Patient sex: M
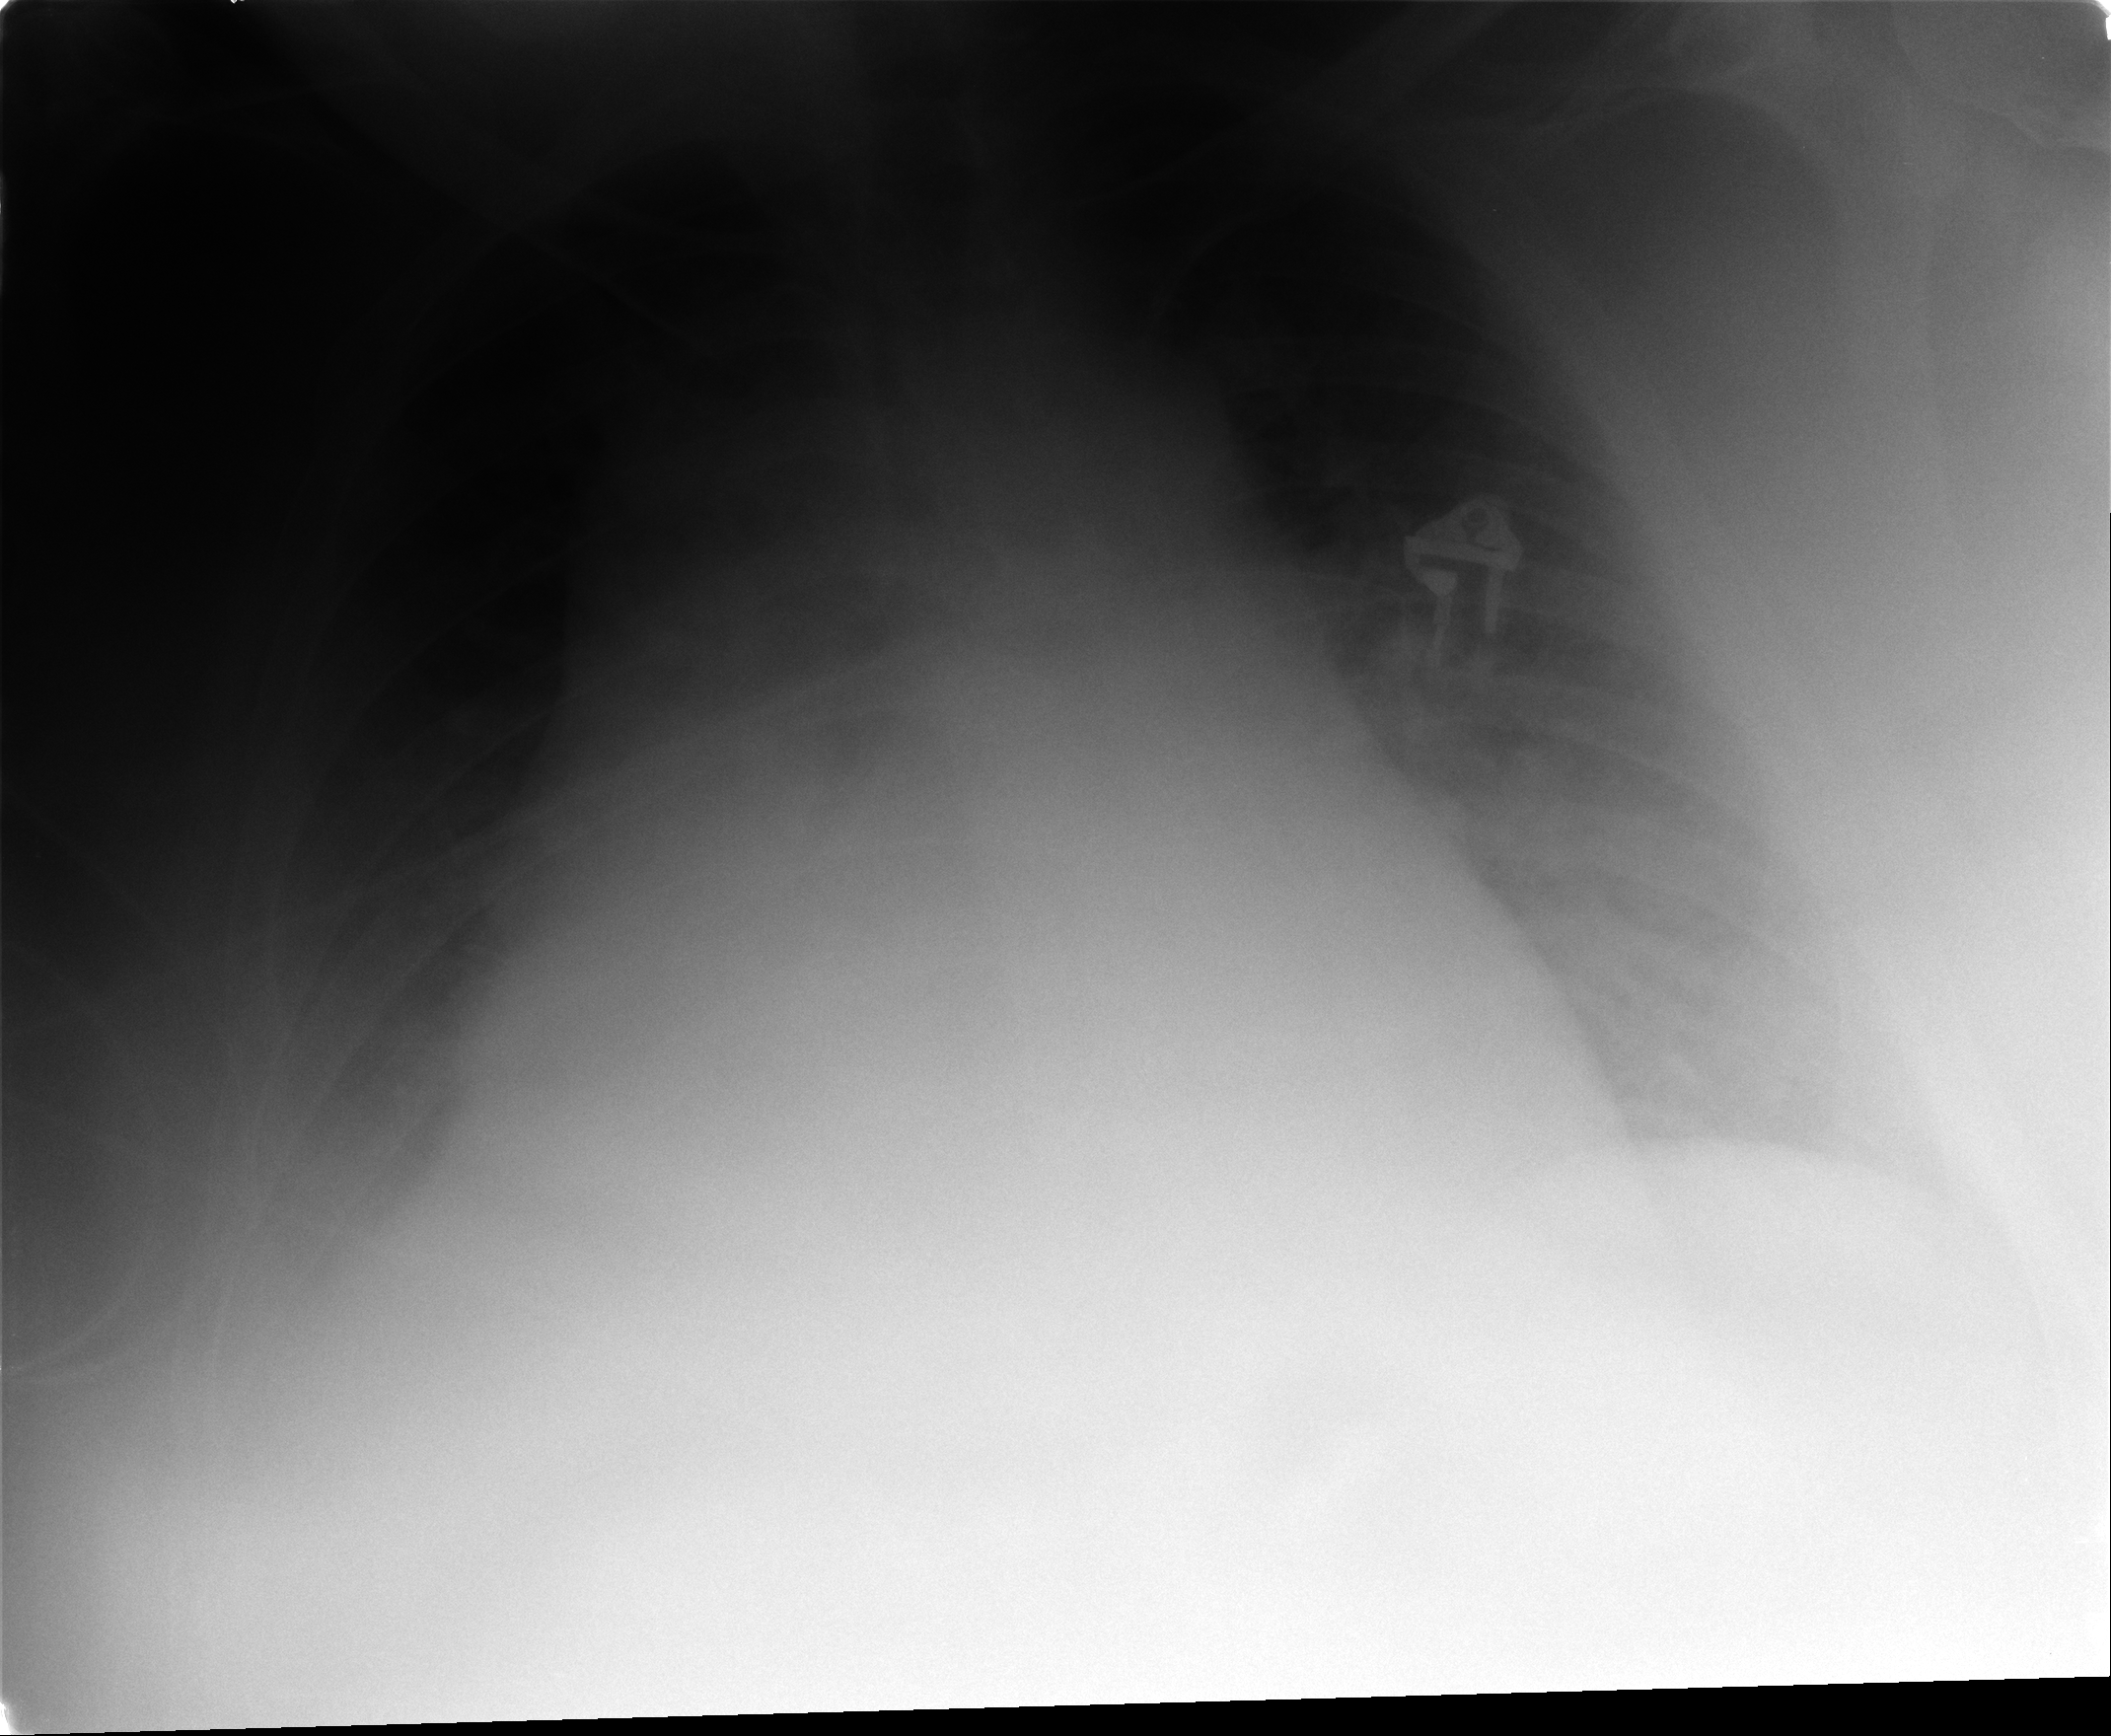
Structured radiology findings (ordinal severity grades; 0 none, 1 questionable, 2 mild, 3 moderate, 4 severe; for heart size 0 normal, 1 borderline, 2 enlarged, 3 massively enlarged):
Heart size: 3
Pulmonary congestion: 2
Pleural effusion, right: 2
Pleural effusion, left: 2
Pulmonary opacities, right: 1
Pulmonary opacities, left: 0
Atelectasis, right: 2
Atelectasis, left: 0